【题型】选择题　【知识点】函数　【难度】easy
已知函数
$f(x)=\begin{cases}
2^{-x}+1, & x\leq 0 \\
\ln\dfrac{1}{x}, & x>0
\end{cases}$，$g(x)=f(x)-x-a$，若函数$g(x)$有2个零点，则实数$a$的取值范围是（）
\noindent A.$[-1,0)$ \quad B.$[1,+\infty)$ \quad C.$(-\infty,1]$ \quad D.$[2,+\infty)$
【解答】
\raggedright
\noindent 【答案】D
\noindent 【解析】由函数$f(x)=\begin{cases}
2^{-x}+1, & x\leq 0 \\
\ln\dfrac{1}{x}, & x>0
\end{cases}$，
因为$g(x)=f(x)-x-a$，令$g(x)=0$，即$f(x)=x+a$，
由函数$g(x)$有2个零点，即$y=f(x)$和$y=x+a$有两个交点，
在同一坐标系内画出两个函数的图形，如图所示，
结合函数的图象，要使得函数$g(x)$有2个零点，则$a\geq 2$，
所以实数$a$的取值范围为$[2,+\infty)$。
故选：D.

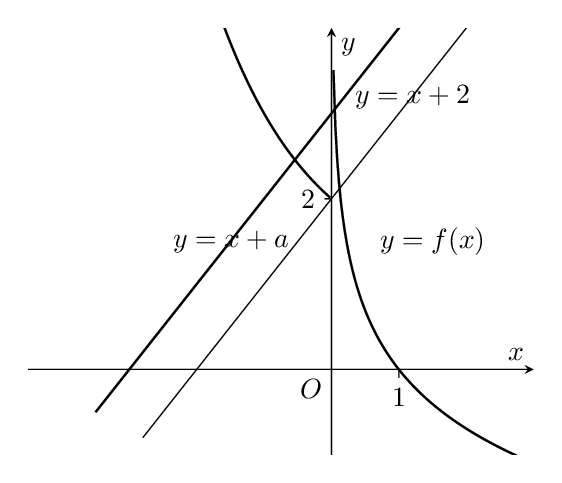